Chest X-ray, PA view. Patient: 38 years old, sex M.
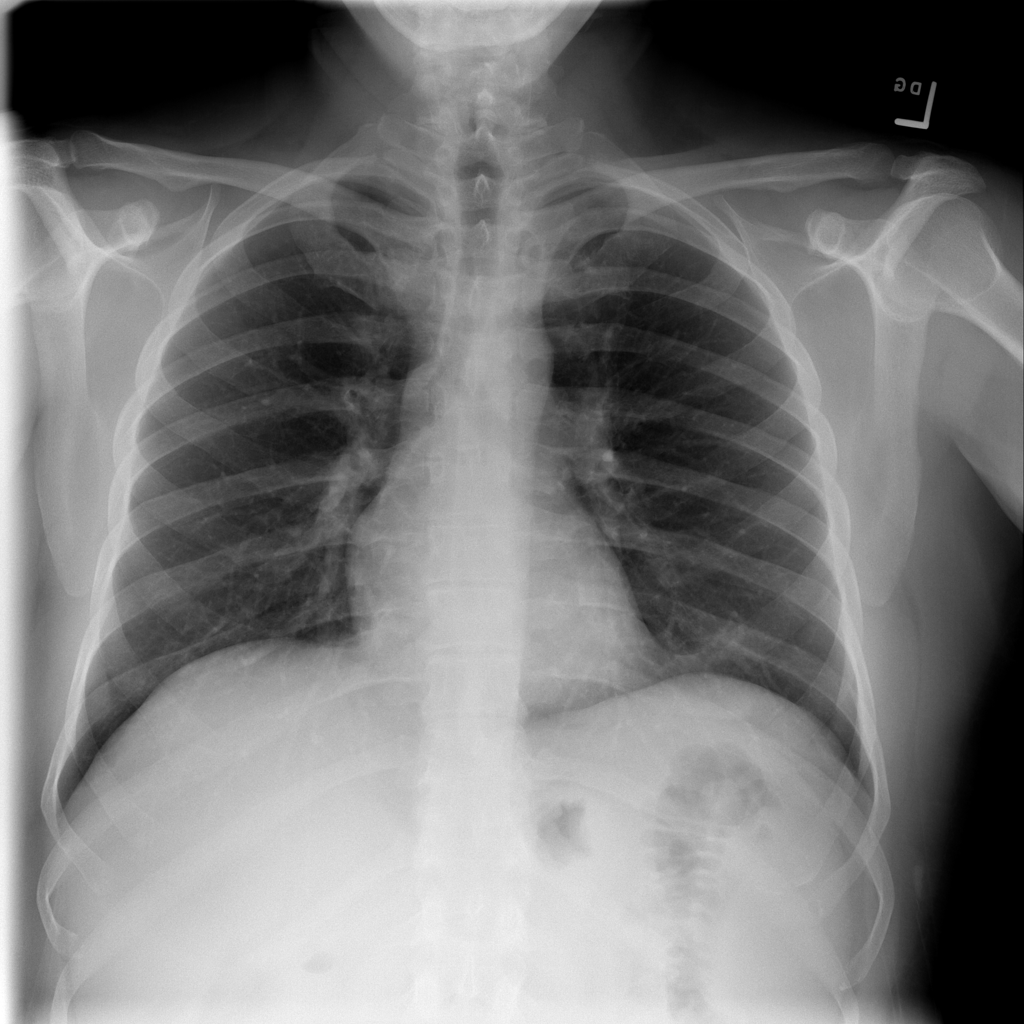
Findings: No Finding